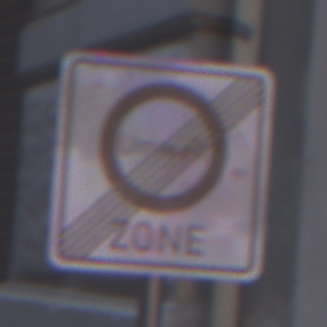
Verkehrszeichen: EndeUmweltzone
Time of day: MorningAfternoon
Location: Outdoor (Urban)
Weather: PartlyCloudy
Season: NotSpecified
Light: Natural